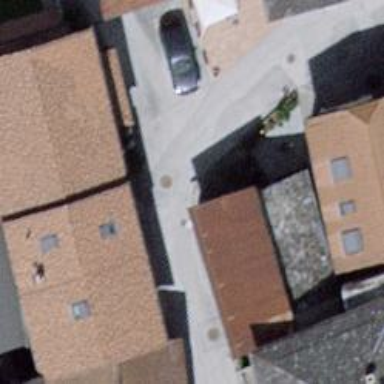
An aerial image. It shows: Alley classified as service road.